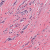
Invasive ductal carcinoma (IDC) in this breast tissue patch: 1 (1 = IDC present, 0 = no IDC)